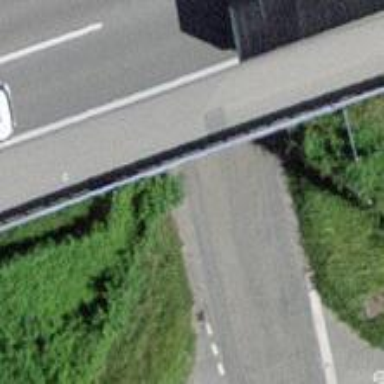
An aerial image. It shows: Unclassified road with tunnel.